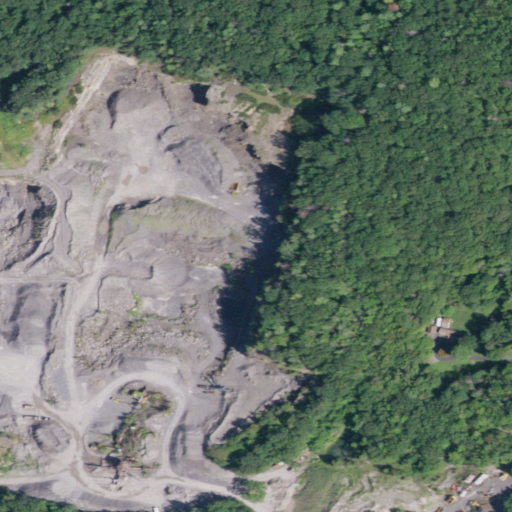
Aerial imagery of mountain in New York named Jockey Hill containing barren land, deciduous forest, mixed forest, pasture, grassland, and open development